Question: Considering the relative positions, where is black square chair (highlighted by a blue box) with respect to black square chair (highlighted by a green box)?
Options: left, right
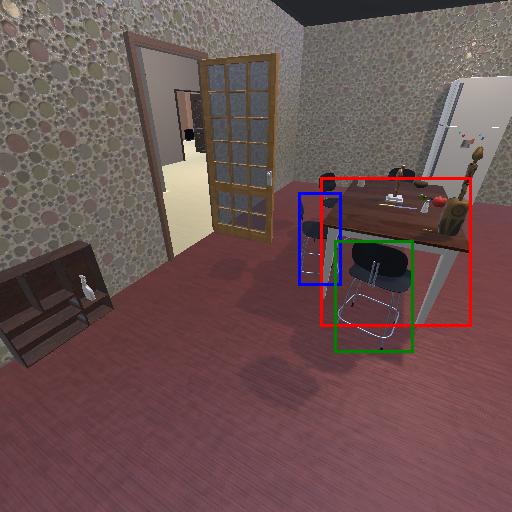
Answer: left